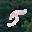
Label: 5